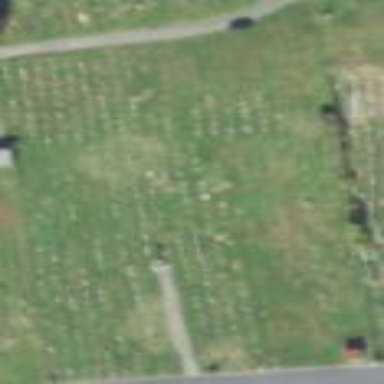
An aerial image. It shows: Cemetery.